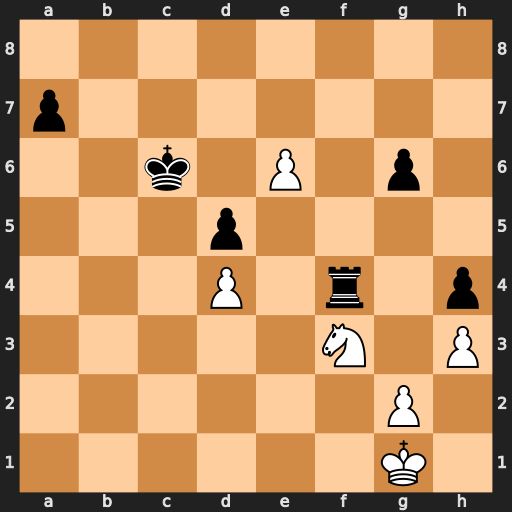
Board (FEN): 8/p7/2k1P1p1/3p4/3P1r1p/5N1P/6P1/6K1
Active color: w
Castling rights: -
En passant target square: -
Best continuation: Ne5+ Kd6 e7 Kxe7 Nxg6+ Kd6 Nxf4